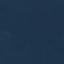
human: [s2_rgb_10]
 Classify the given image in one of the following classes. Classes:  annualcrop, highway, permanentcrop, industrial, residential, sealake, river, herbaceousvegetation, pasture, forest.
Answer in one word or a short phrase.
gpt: SeaLake